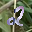
Label: 2